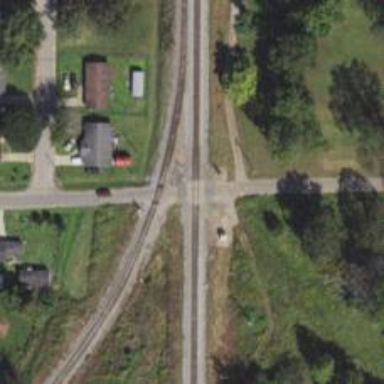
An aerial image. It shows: Level crossing along the railway.